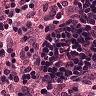
Metastatic tissue present: no